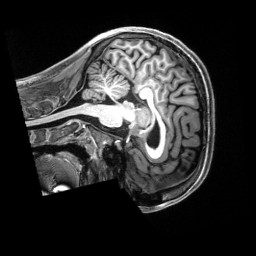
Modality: T1w
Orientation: sagittal
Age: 22
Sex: female
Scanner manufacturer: siemens
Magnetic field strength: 3 T
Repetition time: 2.5 s
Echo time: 0.00222 s